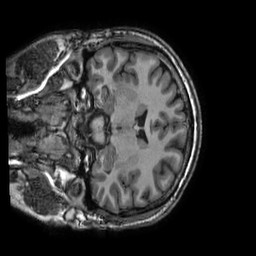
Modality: T1w
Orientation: coronal
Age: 29
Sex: male
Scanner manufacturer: ge
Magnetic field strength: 3 T
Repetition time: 0.008792 s
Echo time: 0.003804 s